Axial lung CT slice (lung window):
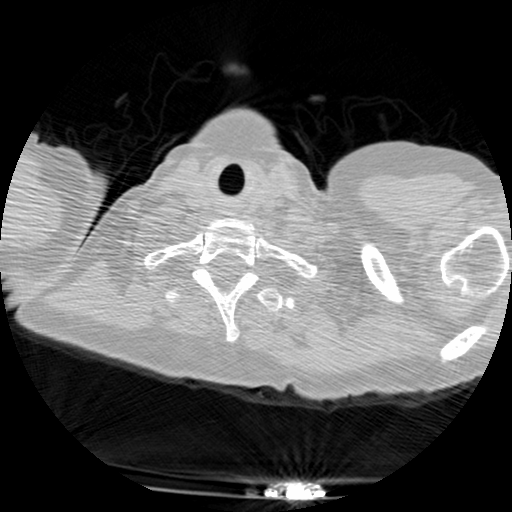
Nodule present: no